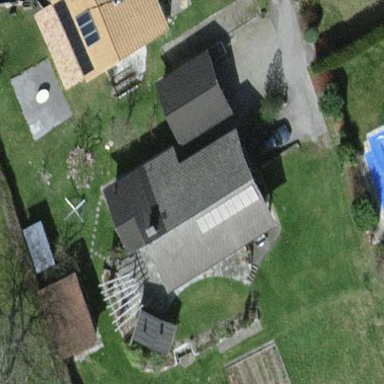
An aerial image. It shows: Gabled building with tile roof oriented along its length.